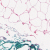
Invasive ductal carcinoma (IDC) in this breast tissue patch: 0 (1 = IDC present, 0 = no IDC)